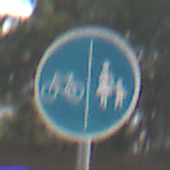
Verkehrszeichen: GetrennterRadUndGehwegRadwegLinks
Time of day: MorningAfternoon
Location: Outdoor (Nature)
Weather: PartlyCloudy
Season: NotSpecified
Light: Natural